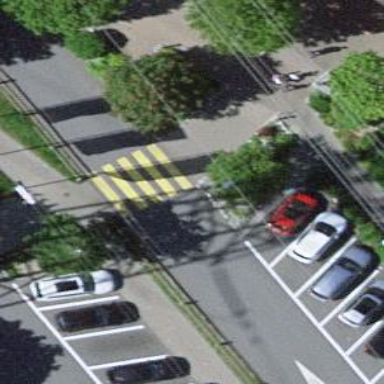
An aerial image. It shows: Uncontrolled zebra crossing on the road.